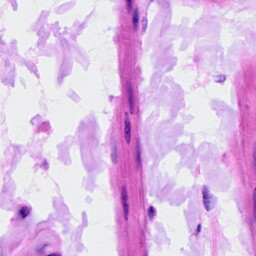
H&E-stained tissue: Ovarian